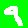
Digit: 9